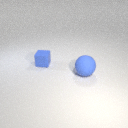
large blue rubber sphere in front of small blue rubber cube